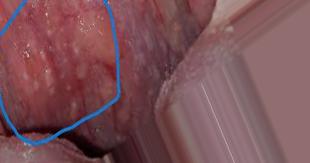
Condition: Mouth Ulcer